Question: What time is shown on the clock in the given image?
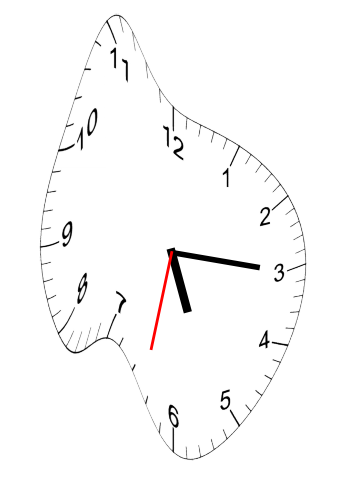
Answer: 05:15:32